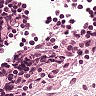
Metastatic tissue present: no